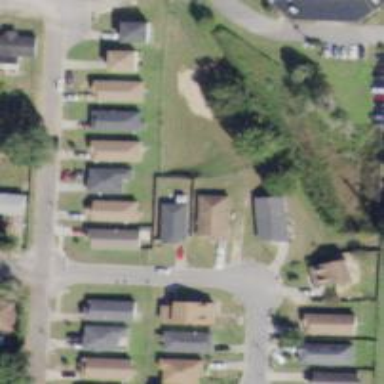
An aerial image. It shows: Single-family residential area.